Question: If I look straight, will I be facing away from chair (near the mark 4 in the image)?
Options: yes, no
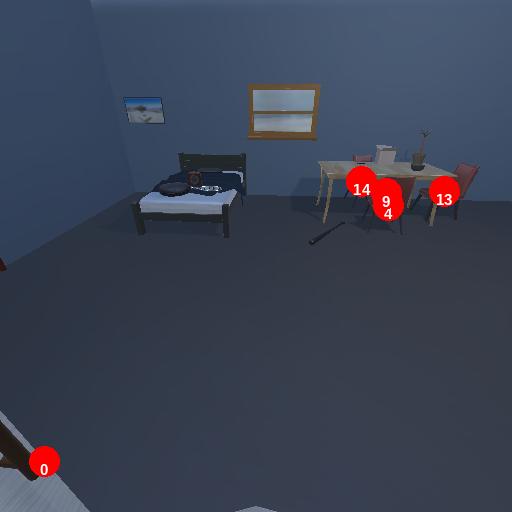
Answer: yes